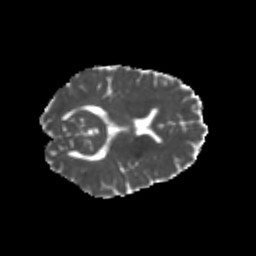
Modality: MD
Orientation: axial
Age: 25
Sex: female
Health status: healthy
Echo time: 0.074 s